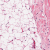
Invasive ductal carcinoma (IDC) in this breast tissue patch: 0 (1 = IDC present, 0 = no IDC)